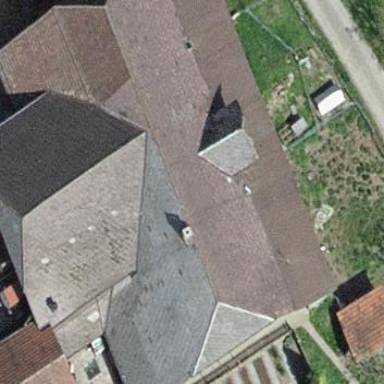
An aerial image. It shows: Farm building.